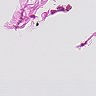
Metastatic tissue present: no